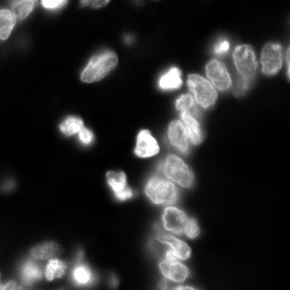
Tissue sample: colon
Magnification: 10.0x
Cell type: T cells
Senescence state: normal